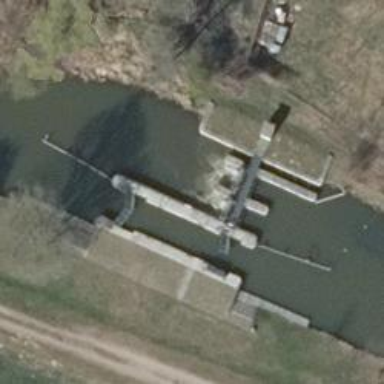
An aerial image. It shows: Lock gate along waterway.